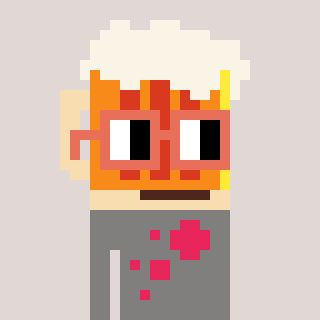
a pixel art character with square orange glasses, a beer-shaped head and a bluegrey-colored body on a warm background